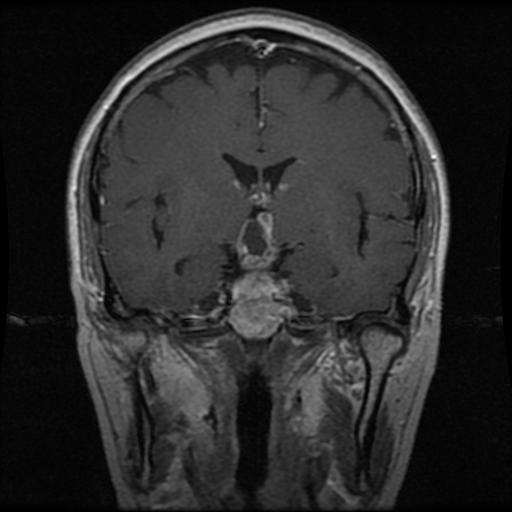
Label: pituitary